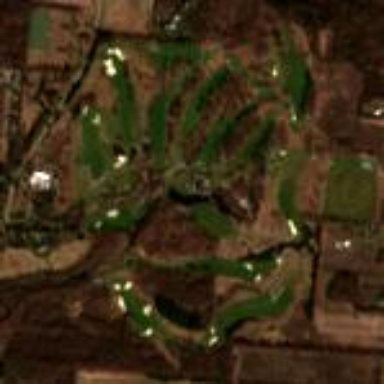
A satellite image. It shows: Golf course surrounded by greenery.